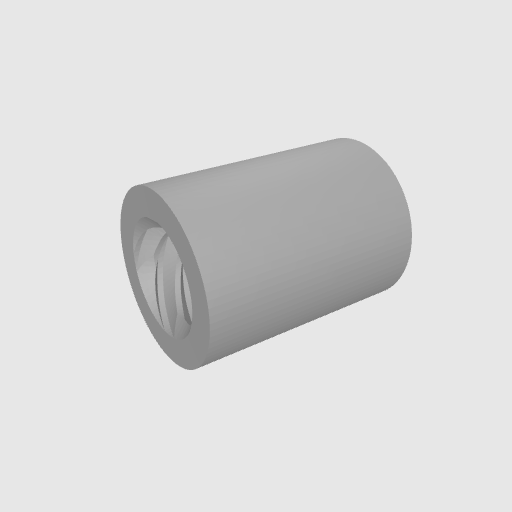
Part: LeadScrewBarrelNut